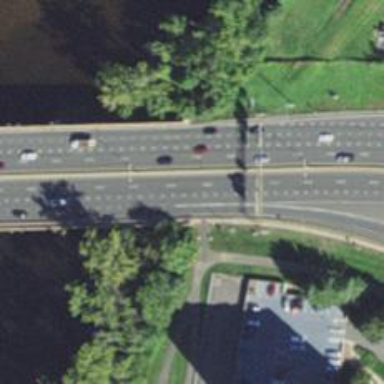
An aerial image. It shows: Bridge over motorway.